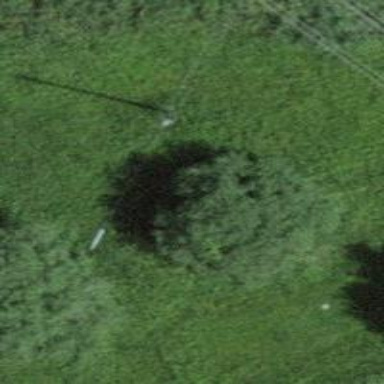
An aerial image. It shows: Broadleaved tree in natural setting.